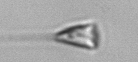
Label: Asterionellopsis_glacialis